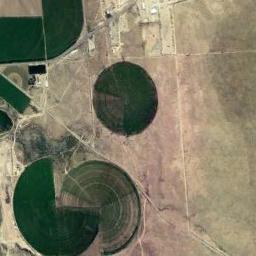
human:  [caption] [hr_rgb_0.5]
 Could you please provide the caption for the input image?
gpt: A few green and tan mixed circular farmland with full, Semi, And large semicircles .

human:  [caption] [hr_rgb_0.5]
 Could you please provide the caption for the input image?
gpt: There are some half of green circle farmland in the bare land .

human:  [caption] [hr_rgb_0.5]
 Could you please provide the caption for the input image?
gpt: A circular farmland and two fan-shaped farmlands are surrounded by wasteland and some other shapes of farmlands beside .

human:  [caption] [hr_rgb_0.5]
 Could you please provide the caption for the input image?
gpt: Three round fields are only half green .

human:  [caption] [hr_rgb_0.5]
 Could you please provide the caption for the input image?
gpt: There are three circular farmlands with some wastelands around .